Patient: sex F, age 68
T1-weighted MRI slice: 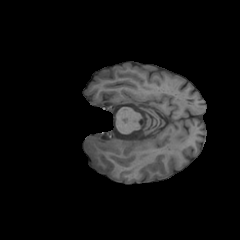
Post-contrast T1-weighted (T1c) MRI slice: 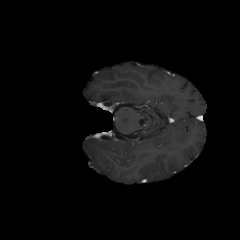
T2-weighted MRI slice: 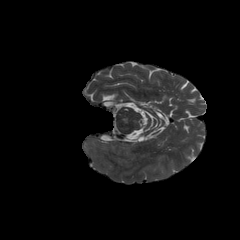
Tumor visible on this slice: yes
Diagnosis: Glioblastoma, IDH-wildtype
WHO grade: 4